Question: I'm using the <URL> of ReSharper 5.1 in order to run NUnit tests. It gives great visualization and 90% of the time it is just what I need.

The only problem is that the Unit Test Sessions window does not support tests that have parameters. I would like to have a separate node for each value of the parameters, like in <URL>. In ReSharper I only see one node for the whole method, and there is no way to know which parameters it passed with and which parameters it failed with.
Is there any way that I can see the various runs in ReSharper, or do I need a different tool (and which one is the best)?
Thank you!
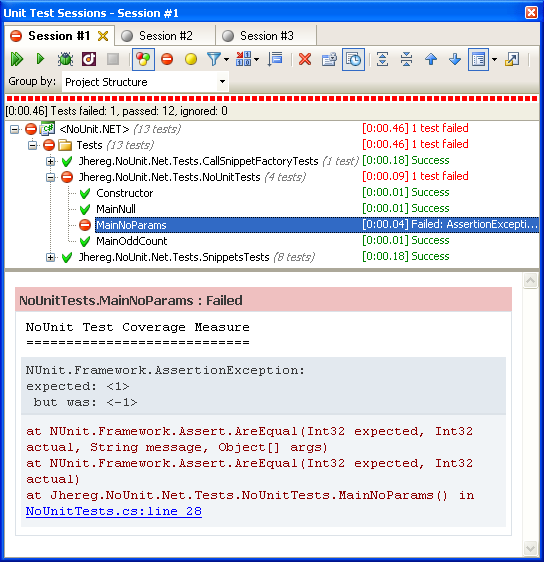
Answer: The feature which you are requesting will be part of Resharper 6. See <URL>.
In the meantime you could try to use <URL>
---
As ReSharper 6 is now available you could find information about its TestCase support here <URL>